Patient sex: F
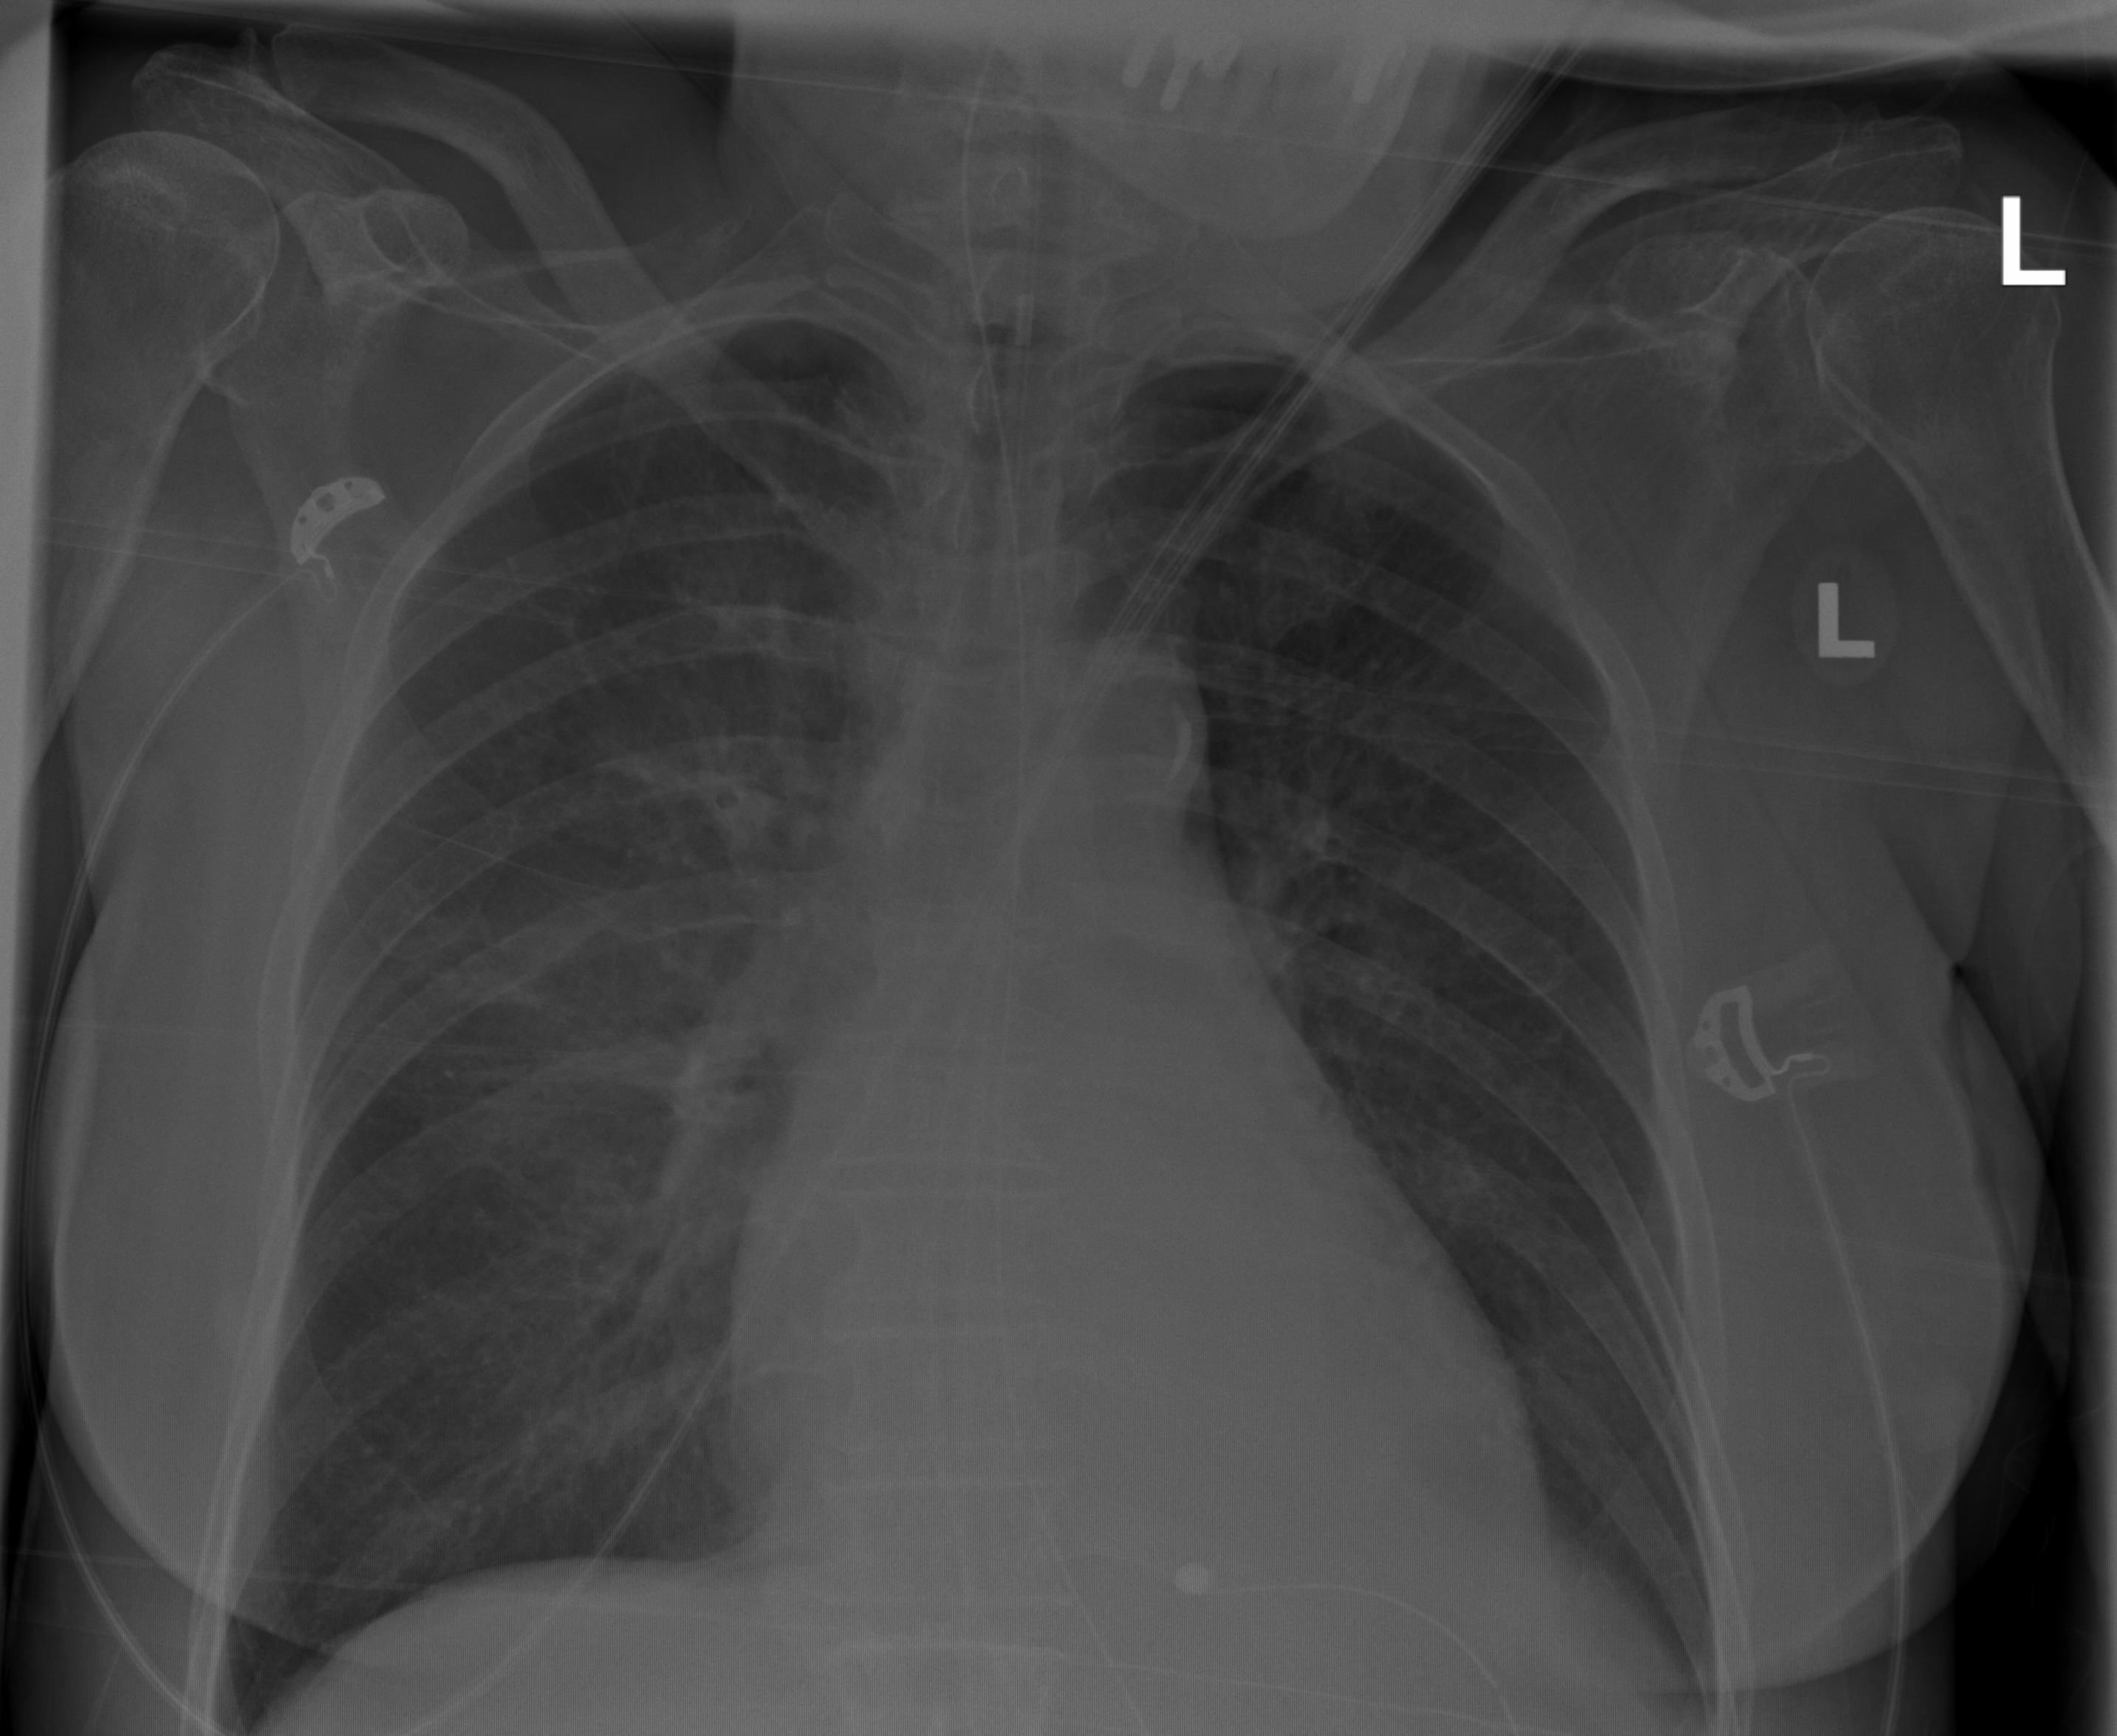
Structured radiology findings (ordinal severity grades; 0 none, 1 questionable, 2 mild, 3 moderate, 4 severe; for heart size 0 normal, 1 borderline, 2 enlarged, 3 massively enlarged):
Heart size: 1
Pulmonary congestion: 0
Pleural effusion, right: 0
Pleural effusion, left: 0
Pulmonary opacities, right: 2
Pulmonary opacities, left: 0
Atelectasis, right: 2
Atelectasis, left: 0